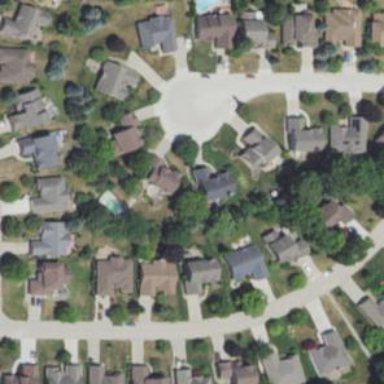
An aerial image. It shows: Neighborhood.